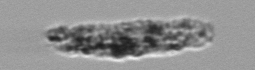
Label: fecal_pellet